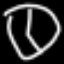
Label: clock